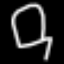
Label: chair